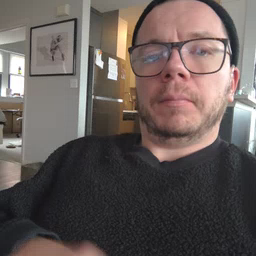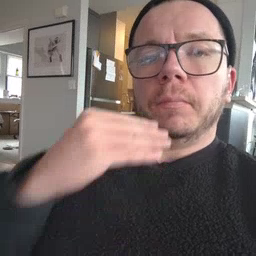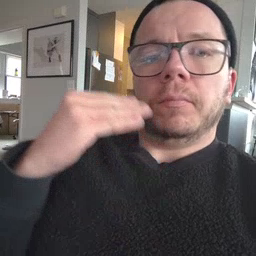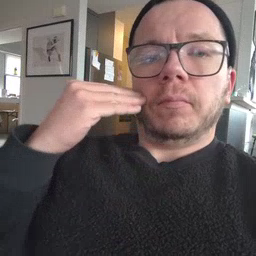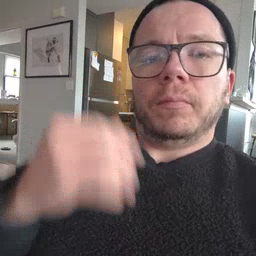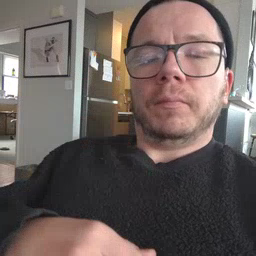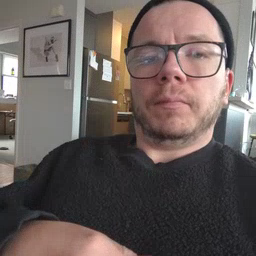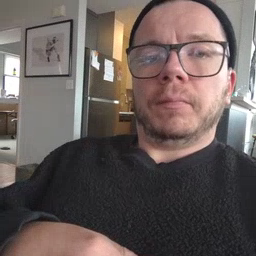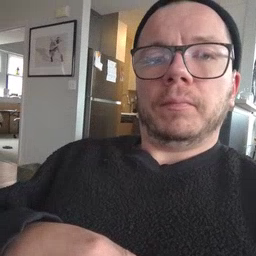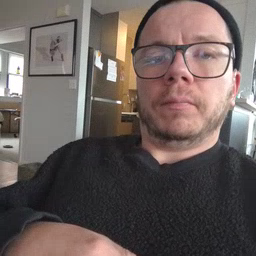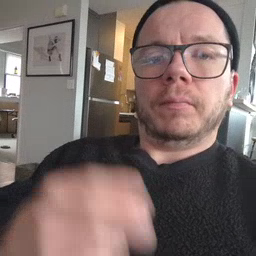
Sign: home